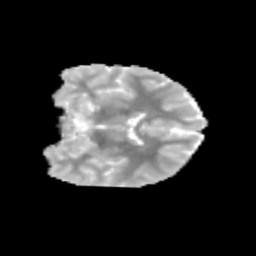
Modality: MD
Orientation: coronal
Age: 11
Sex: female
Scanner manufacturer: siemens
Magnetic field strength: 3 T
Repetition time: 3.8 s
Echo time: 0.07 s